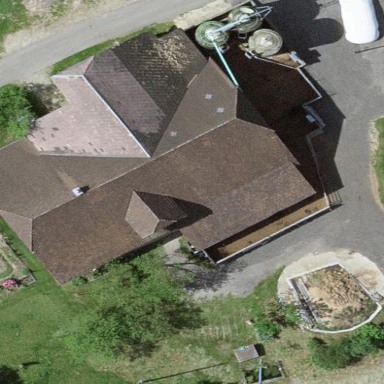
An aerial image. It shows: Farm building.